Interaction volume radius: 5 \u00c5
Interaction volume height: 10 \u00c5
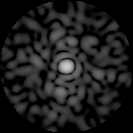
Disorder parameter: 0.7713